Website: walmart
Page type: order-returns
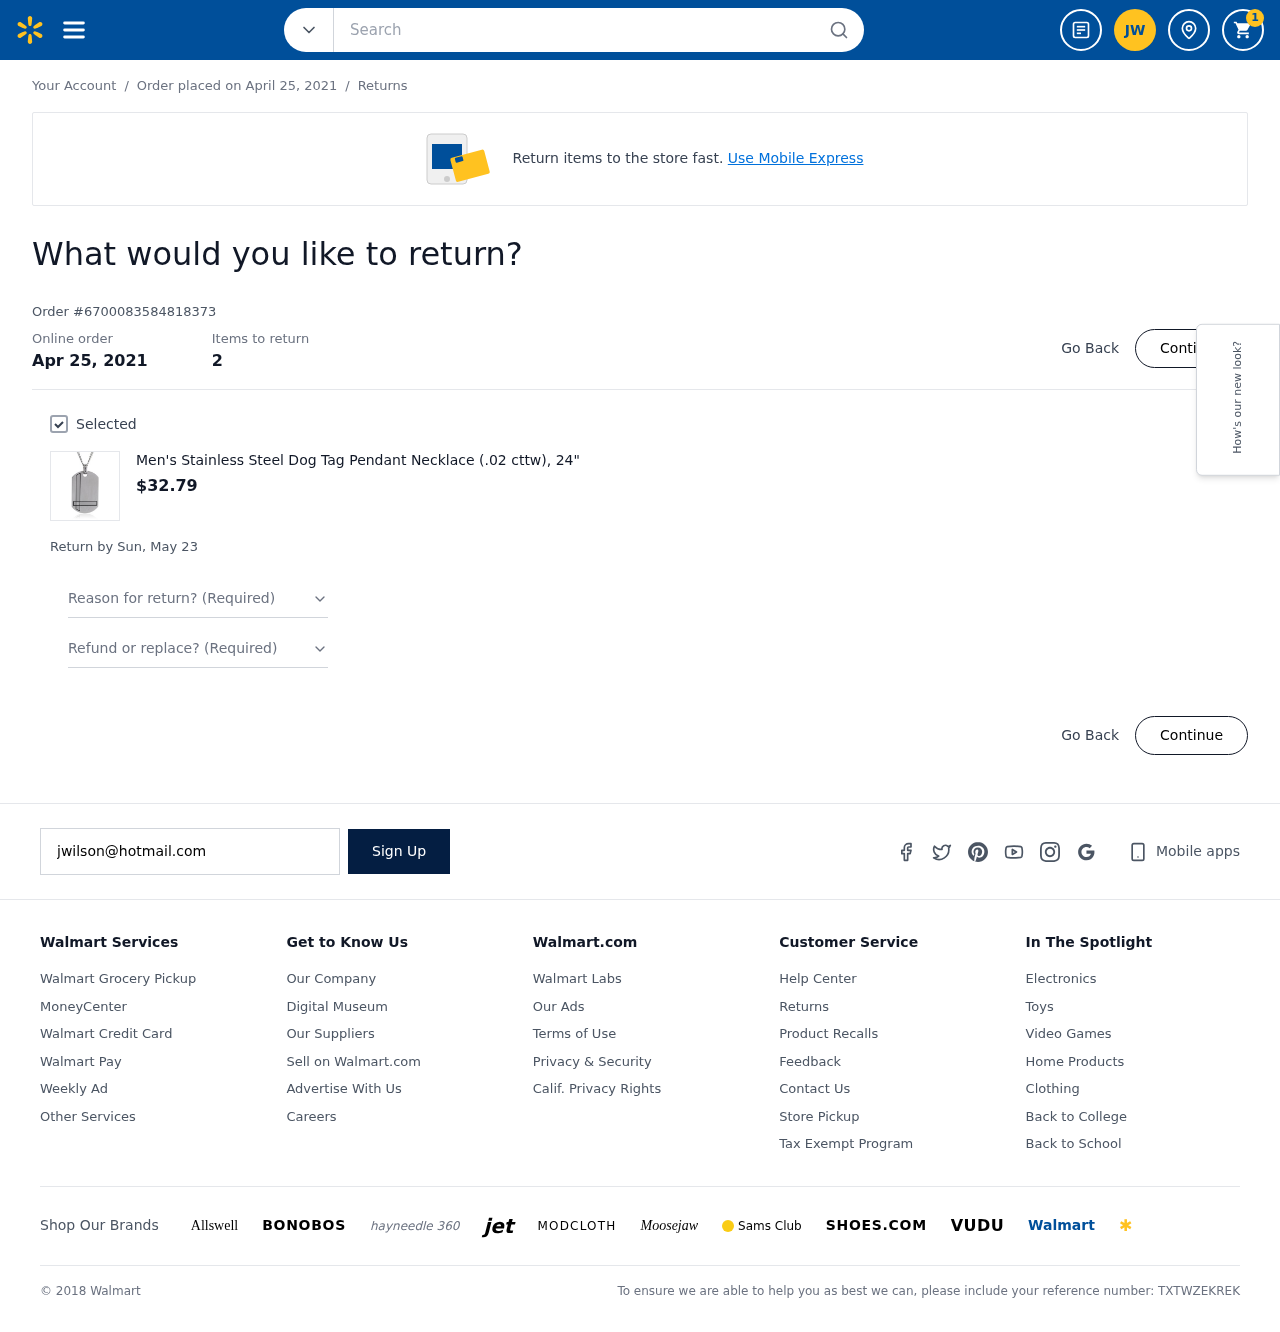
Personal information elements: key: PII_EMAIL
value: jwilson@hotmail.com
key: PII_INITIALS
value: JW
Product elements: key: PRODUCT1_NAME
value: Men's Stainless Steel Dog Tag Pendant Necklace (.02 cttw), 24"
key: PRODUCT1_PRICE
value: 32.79
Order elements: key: ORDER_NUM_ITEMS
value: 1
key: ORDER_DATE
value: Order placed on April 25, 2021
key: ORDER_DATE
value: Apr 25, 2021
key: ORDER_ID
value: Order #6700083584818373
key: ORDER_NUM_ITEMS
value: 2
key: ORDER_RETURN_BY_DATE
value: Return by Sun, May 23
Search elements: key: HEADER_SEARCH
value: Search